Interaction volume radius: 5 \u00c5
Interaction volume height: 30 \u00c5
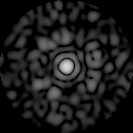
Disorder parameter: 0.8339